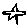
Label: star